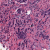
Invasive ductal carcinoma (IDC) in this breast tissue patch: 1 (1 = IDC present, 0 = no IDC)